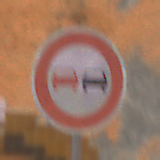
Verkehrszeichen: Ueberholverbot
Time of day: Midday
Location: Outdoor (Urban)
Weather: Overcast
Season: NotSpecified
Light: Natural